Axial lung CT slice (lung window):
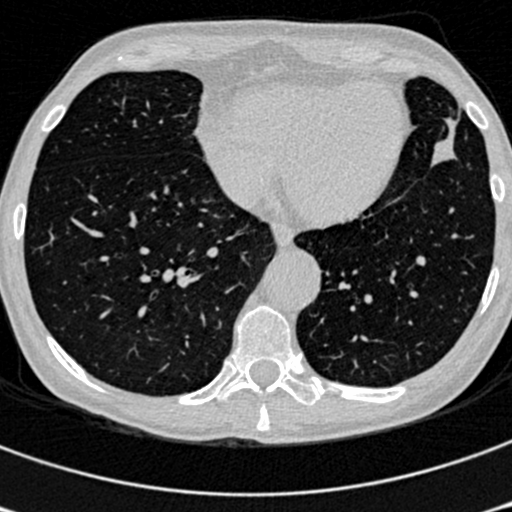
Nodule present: no